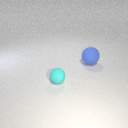
large blue rubber sphere to the right of small cyan rubber sphere